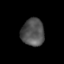
Tissue: lung
Cell type: T cells
Senescence score: 0.1788
Nuclear area (px): 613
Mean DAPI intensity: 82.643